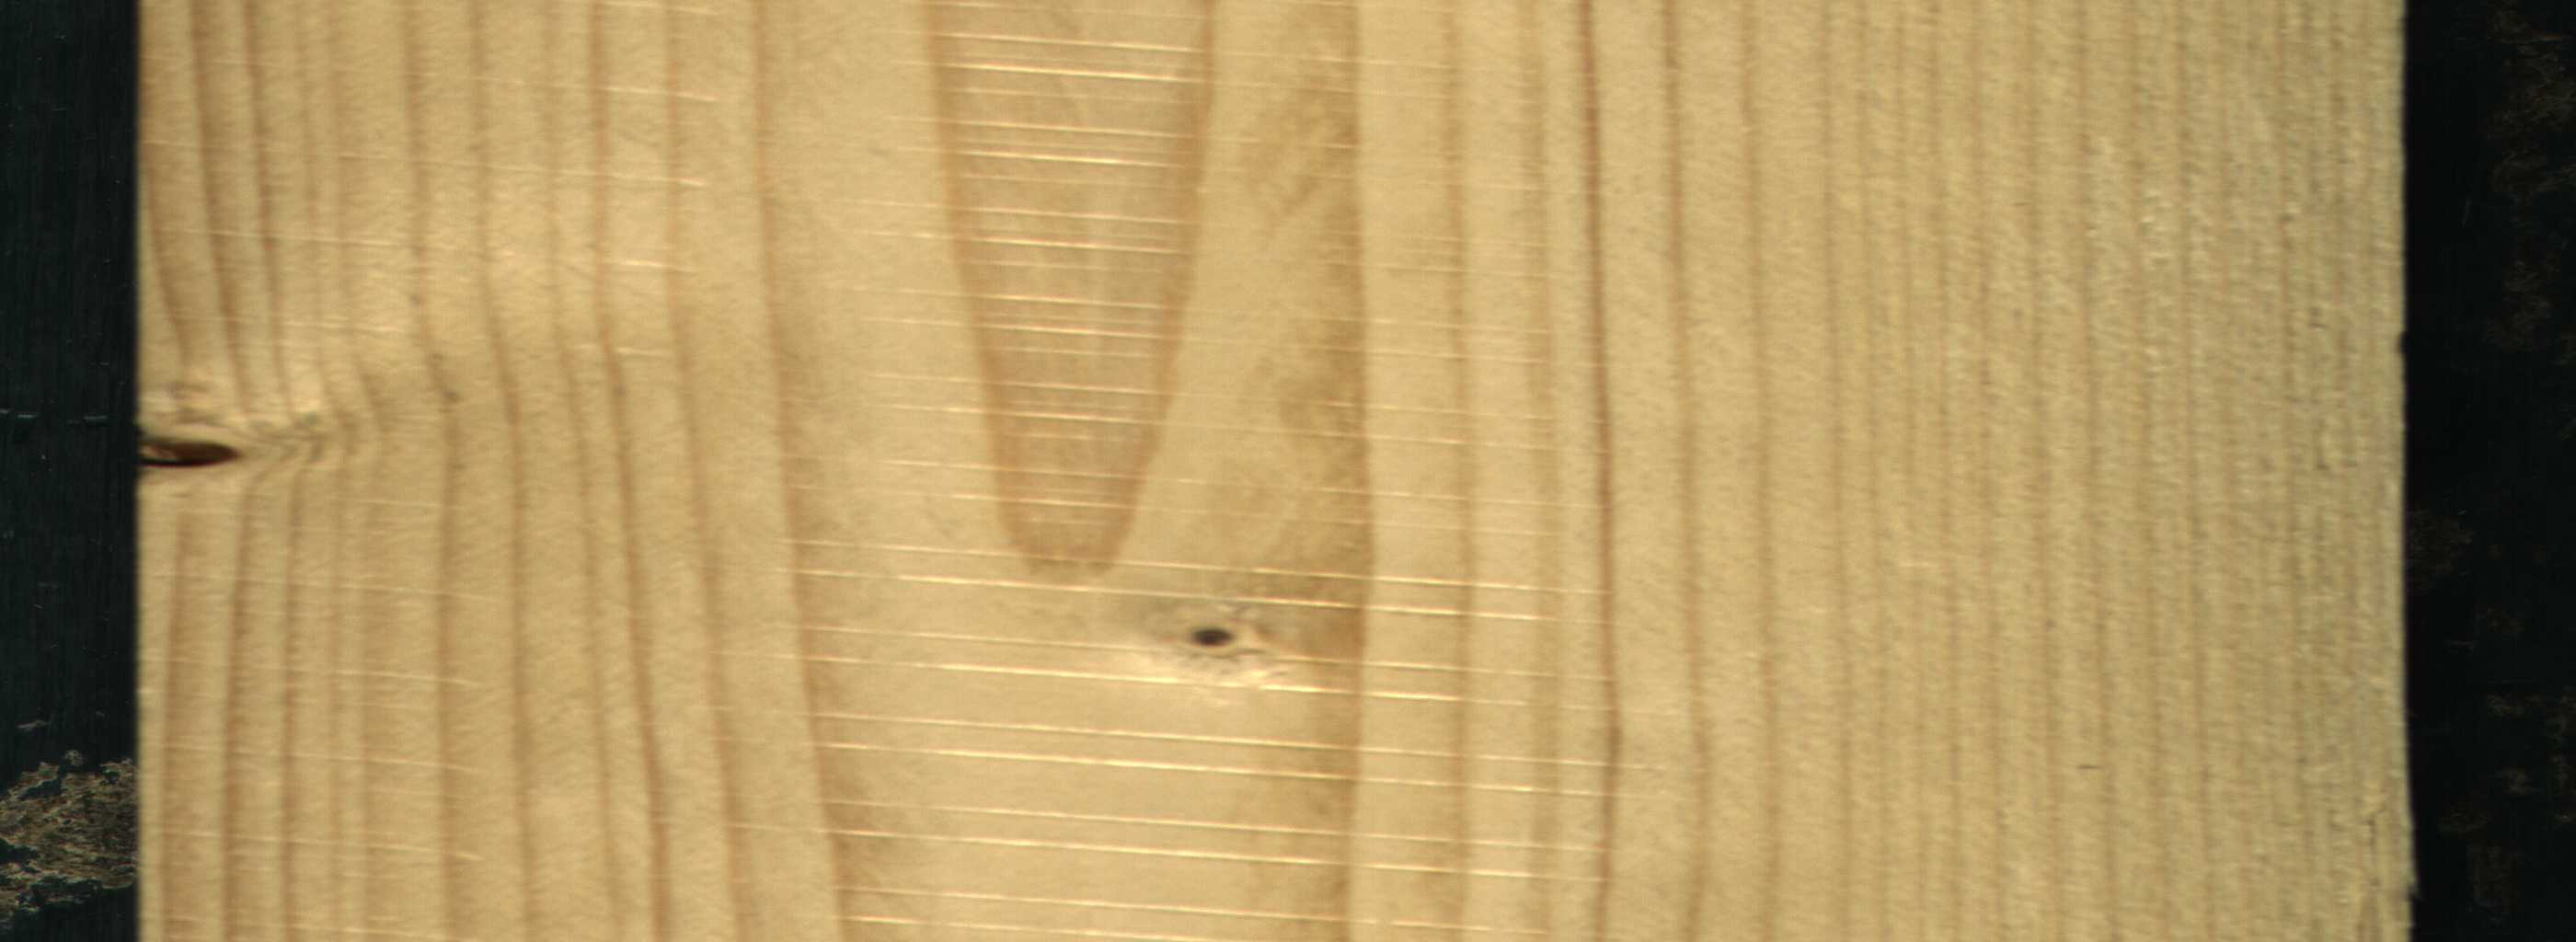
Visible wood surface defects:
Dead_Knot
Dead_Knot